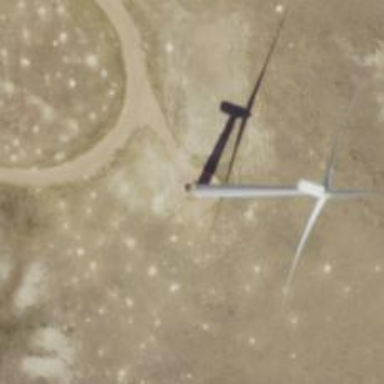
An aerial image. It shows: Wind generator using horizontal axis wind turbines.